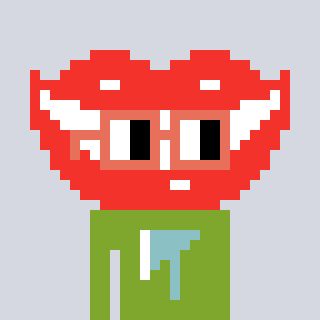
a pixel art character with square orange glasses, a smile-shaped head and a slimegreen-colored body on a cool background